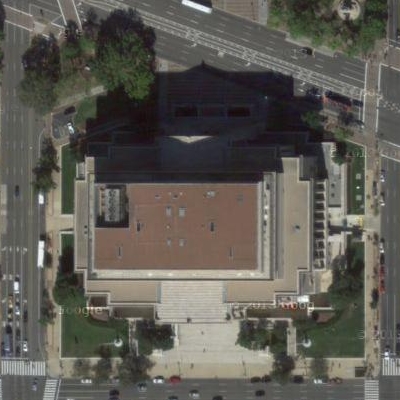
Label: cIndustry